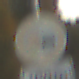
Verkehrszeichen: UeberholverbotKraftfahrzeuge
Zusatzzeichen unten: Entfernungsangaben1
Umgebung: Outdoor, Nature
Tageszeit: SunriseSunset
Wetter: PartlyCloudy
Licht: Natural
Jahreszeit: NotSpecified
Kontrast: LowContrast